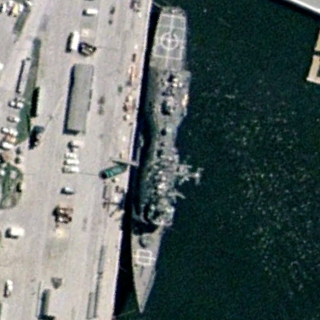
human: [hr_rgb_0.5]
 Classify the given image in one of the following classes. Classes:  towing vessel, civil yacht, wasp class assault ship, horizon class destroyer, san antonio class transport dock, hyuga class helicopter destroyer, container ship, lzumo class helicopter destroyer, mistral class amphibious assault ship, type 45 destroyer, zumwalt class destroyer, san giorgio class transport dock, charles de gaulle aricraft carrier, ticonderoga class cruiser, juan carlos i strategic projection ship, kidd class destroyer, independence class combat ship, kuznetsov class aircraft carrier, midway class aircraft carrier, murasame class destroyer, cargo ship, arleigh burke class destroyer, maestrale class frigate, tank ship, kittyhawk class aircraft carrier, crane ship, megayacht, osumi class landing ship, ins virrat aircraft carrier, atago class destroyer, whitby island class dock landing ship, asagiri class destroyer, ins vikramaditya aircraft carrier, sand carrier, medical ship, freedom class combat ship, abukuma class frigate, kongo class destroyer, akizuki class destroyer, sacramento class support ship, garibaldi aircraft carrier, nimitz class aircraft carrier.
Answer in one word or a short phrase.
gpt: Ticonderoga class cruiser